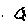
Label: sun